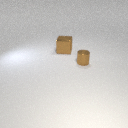
small brown metal cylinder to the right of large brown metal cube